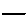
Label: line